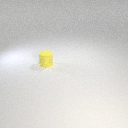
small yellow rubber cylinder